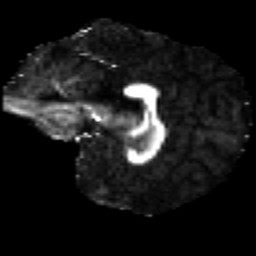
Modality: FA
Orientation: sagittal
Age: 27
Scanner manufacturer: siemens
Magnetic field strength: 3 T
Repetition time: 2.2 s
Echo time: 0.084 s